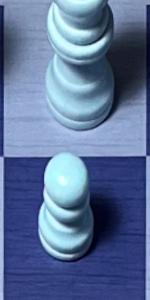
Label: Pawn_White